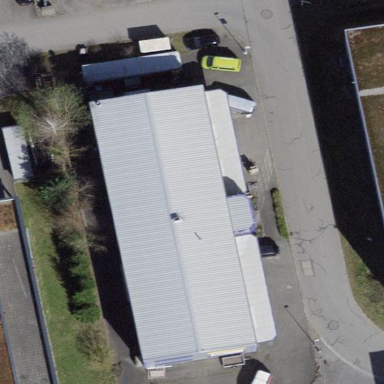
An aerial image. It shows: Industrial building.